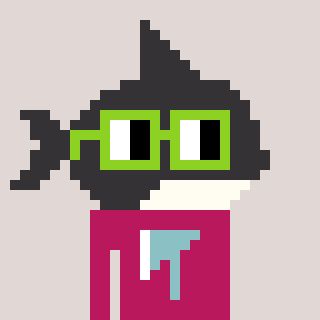
a pixel art character with square light green glasses, a orca-shaped head and a darkpink-colored body on a warm background